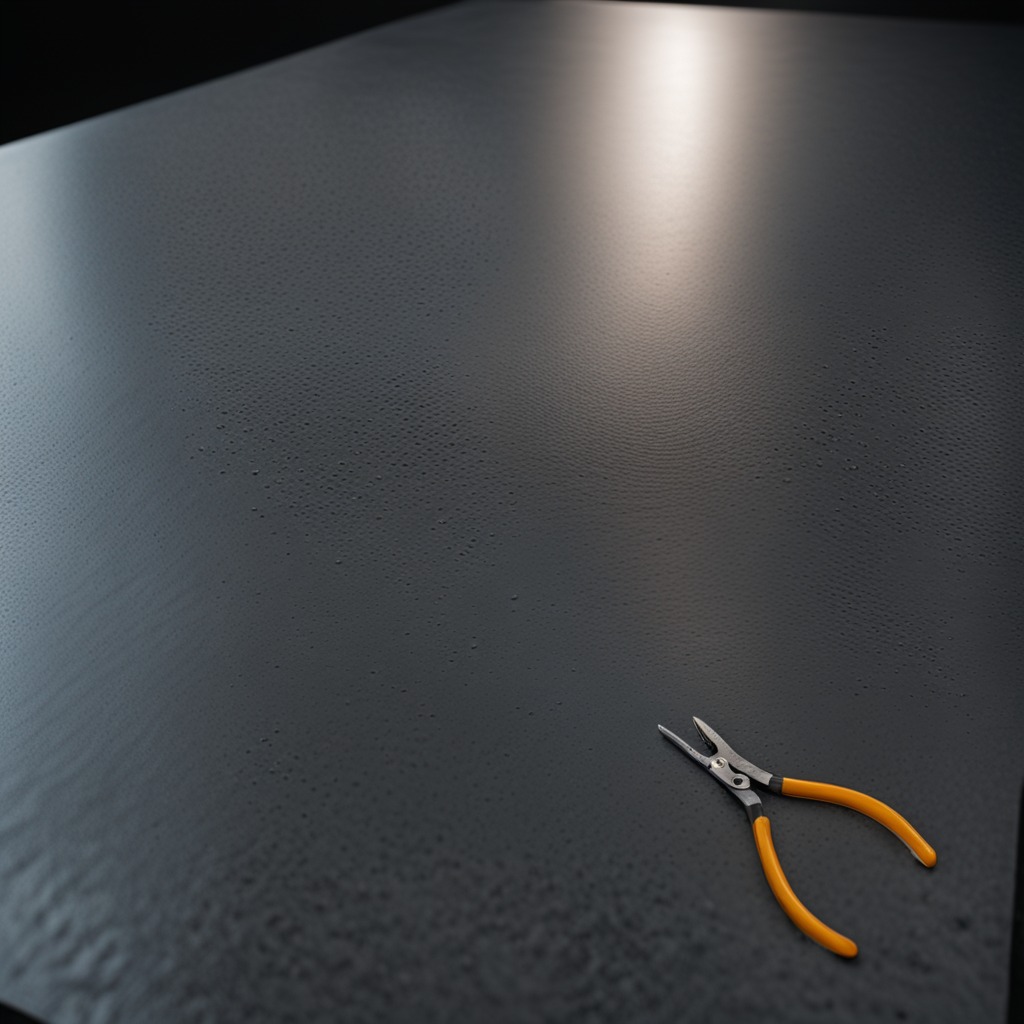
A plier lies on a clean granite table inside a workshop at night dim ambient light soft shadows worn but